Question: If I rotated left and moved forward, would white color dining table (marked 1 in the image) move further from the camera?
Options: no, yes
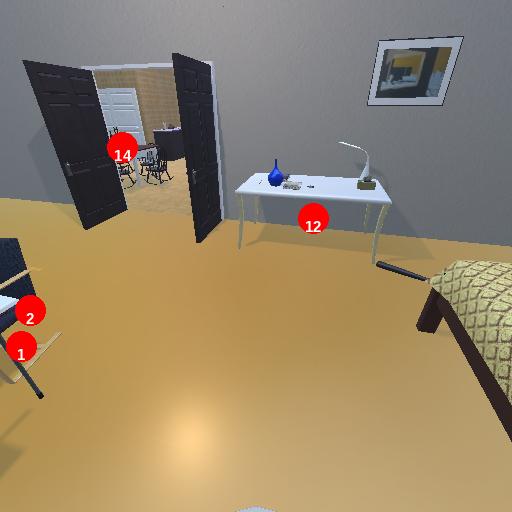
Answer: no